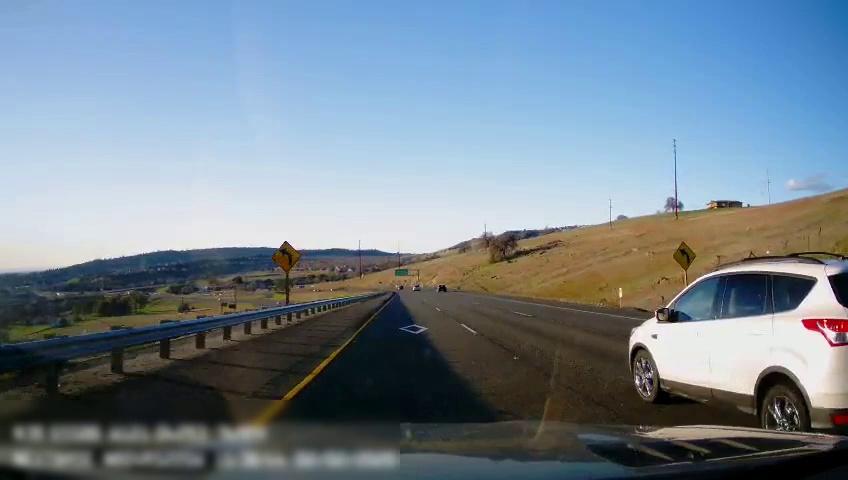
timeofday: Day
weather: Sunny
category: Drivable Space
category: Drivable Space
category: Vehicles | SUV
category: Vehicles | Car
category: Lanes | Current Lane
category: Lanes | Current Lane
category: Lanes | Alternate Lane
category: Lanes | Alternate Lane
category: Traffic | Signs
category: Traffic | Signs